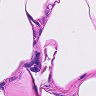
Metastatic tissue present: no